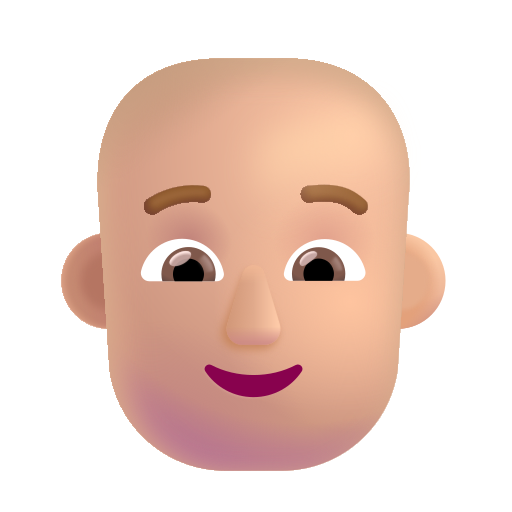
person bald color  light